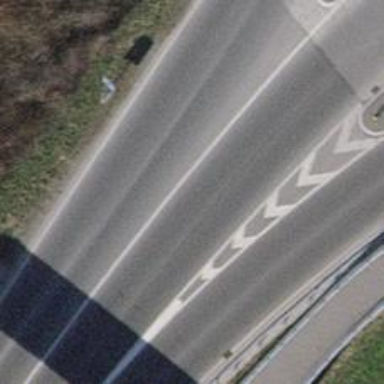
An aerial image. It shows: Asphalt road designated as trunk highway.